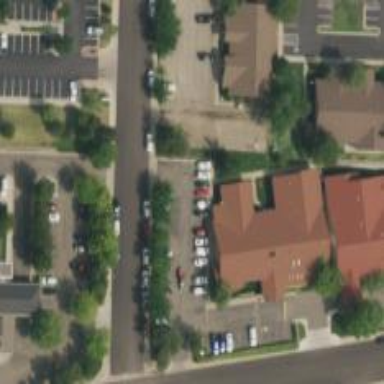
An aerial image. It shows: Healthcare clinic is depicted in the image.